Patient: sex M, age 42
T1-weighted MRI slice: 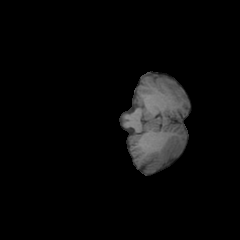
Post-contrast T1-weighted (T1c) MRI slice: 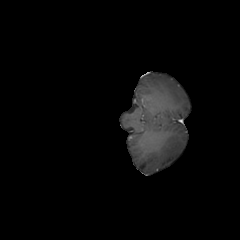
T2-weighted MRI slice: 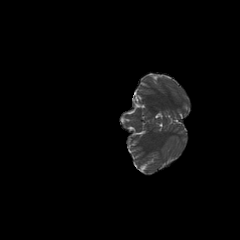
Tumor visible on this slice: no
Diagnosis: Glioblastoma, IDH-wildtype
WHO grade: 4